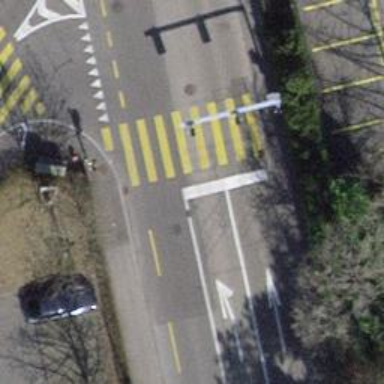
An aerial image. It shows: Road with traffic signals.